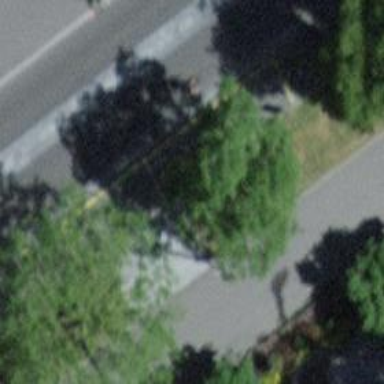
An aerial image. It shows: Avenue of broadleaved trees.